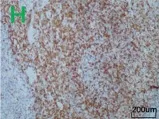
(H) Immunohistochemistry showed positive reactivity for Bcl-2.
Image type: pathology (immunostaining)